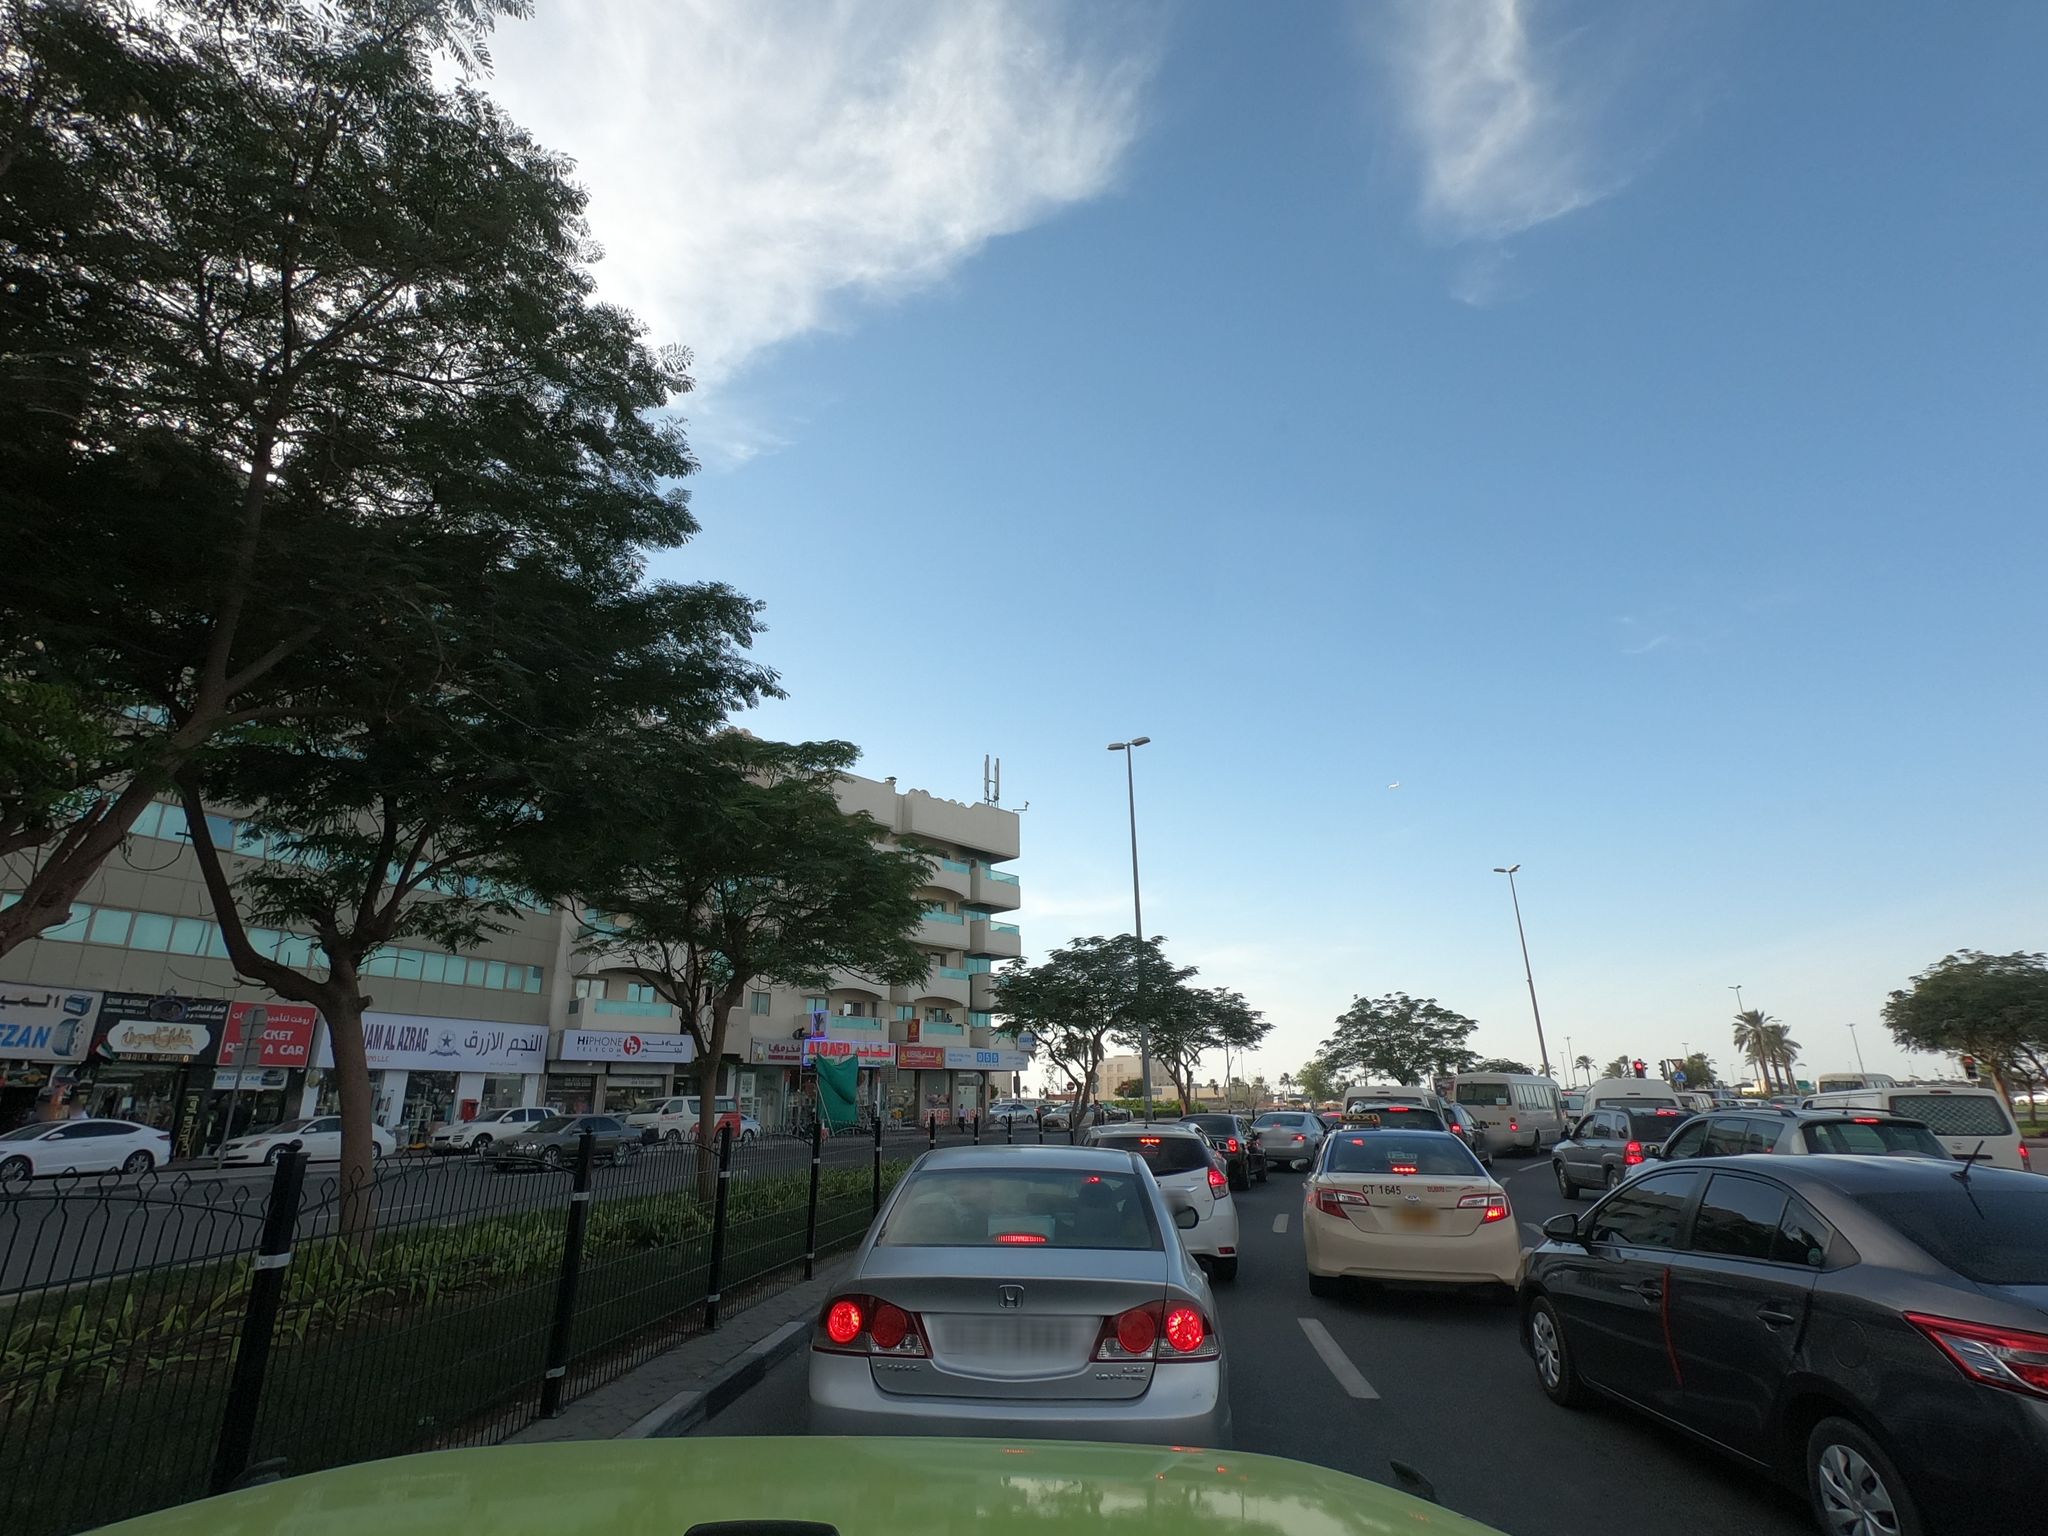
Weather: clear
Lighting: day
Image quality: good
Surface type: driving surface
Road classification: secondary
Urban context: urban centre
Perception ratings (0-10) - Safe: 3.24, Lively: 7.84, Beautiful: 8.62, Boring: 1.03, Depressing: 3.27, Wealthy: 6.36